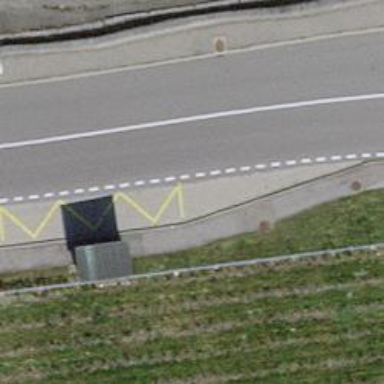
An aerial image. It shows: Bus stop equipped with public transport stop position.